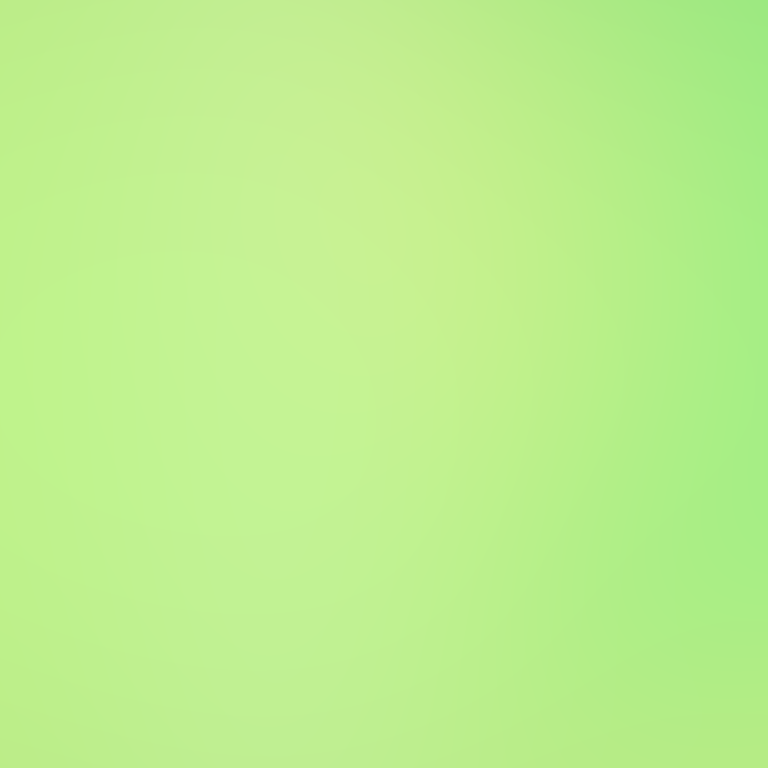
Abstract light effect, smooth gradient from soft green to light yellow, calm atmosphere, diffuse light, no room, no furniture, no objects.